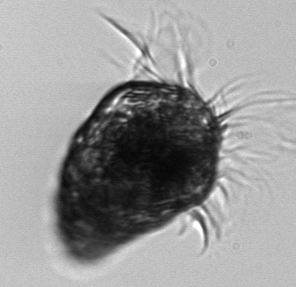
Label: Laboea_strobila